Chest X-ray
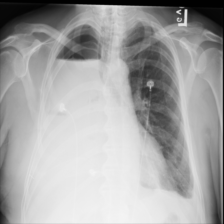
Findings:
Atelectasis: positive
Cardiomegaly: negative
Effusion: positive
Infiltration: positive
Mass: negative
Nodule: negative
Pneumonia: negative
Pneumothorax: negative
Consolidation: negative
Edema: negative
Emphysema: negative
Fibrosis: negative
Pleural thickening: negative
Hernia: negative